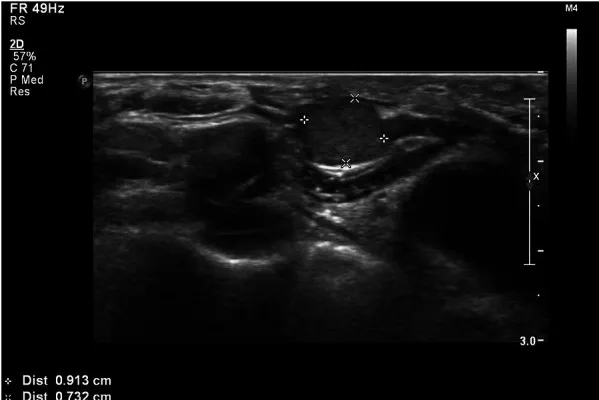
An ultrasound transverse view of a metastatic hypoechoic nodule, measuring 0.9 cm x 1.2 cm in size, within a lymph node between the right sternocleidomastoid and sternohyoid muscles (LNSS).
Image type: radiology (mri)